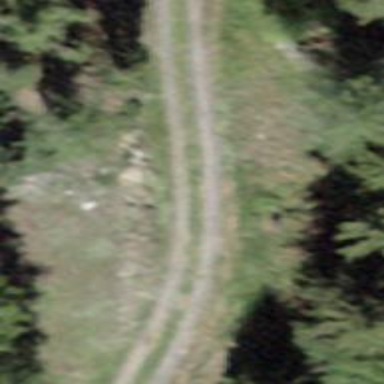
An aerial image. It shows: Track on the ground with grade3 tracktype.